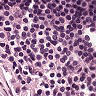
Metastatic tissue present: no